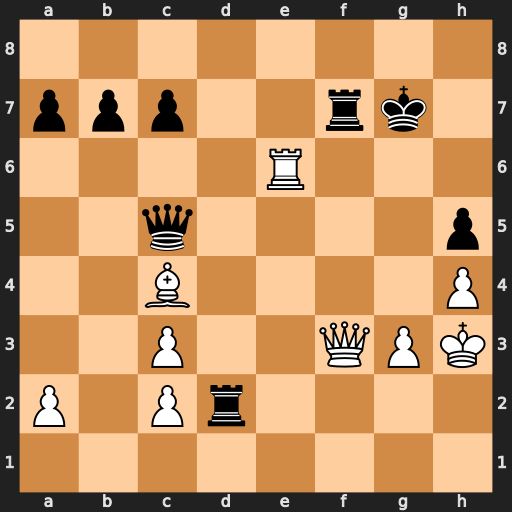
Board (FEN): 8/ppp2rk1/4R3/2q4p/2B4P/2P2QPK/P1Pr4/8
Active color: w
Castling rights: -
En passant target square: -
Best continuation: Rg6+ Kxg6 Qxf7+